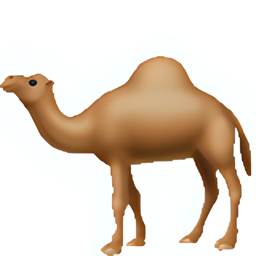
Name: dromedary camel
Emoji: 🐪
Group: Animals & Nature
Sub-group: animal-mammal